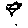
Label: star